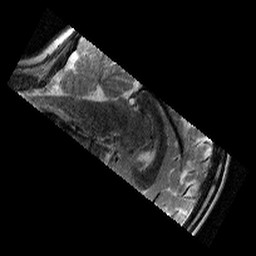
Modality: T2w
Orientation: sagittal
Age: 12
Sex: female
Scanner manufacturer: siemens
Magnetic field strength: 3 T
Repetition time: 9.23 s
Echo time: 0.067 s